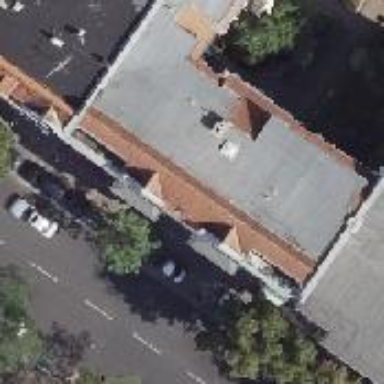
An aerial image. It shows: Beauty shop.